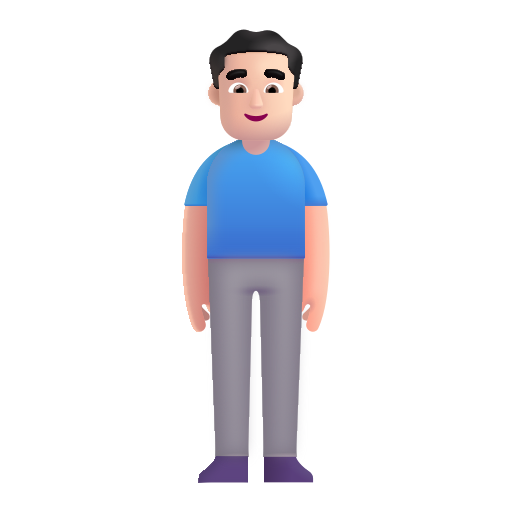
man standing color light